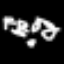
Label: frog